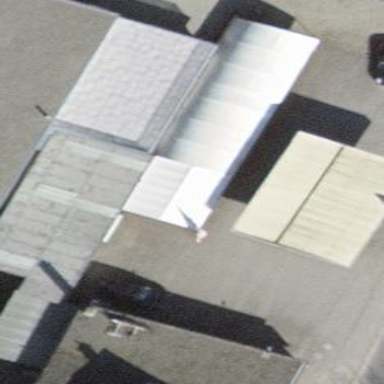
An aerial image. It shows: View of roof of building.